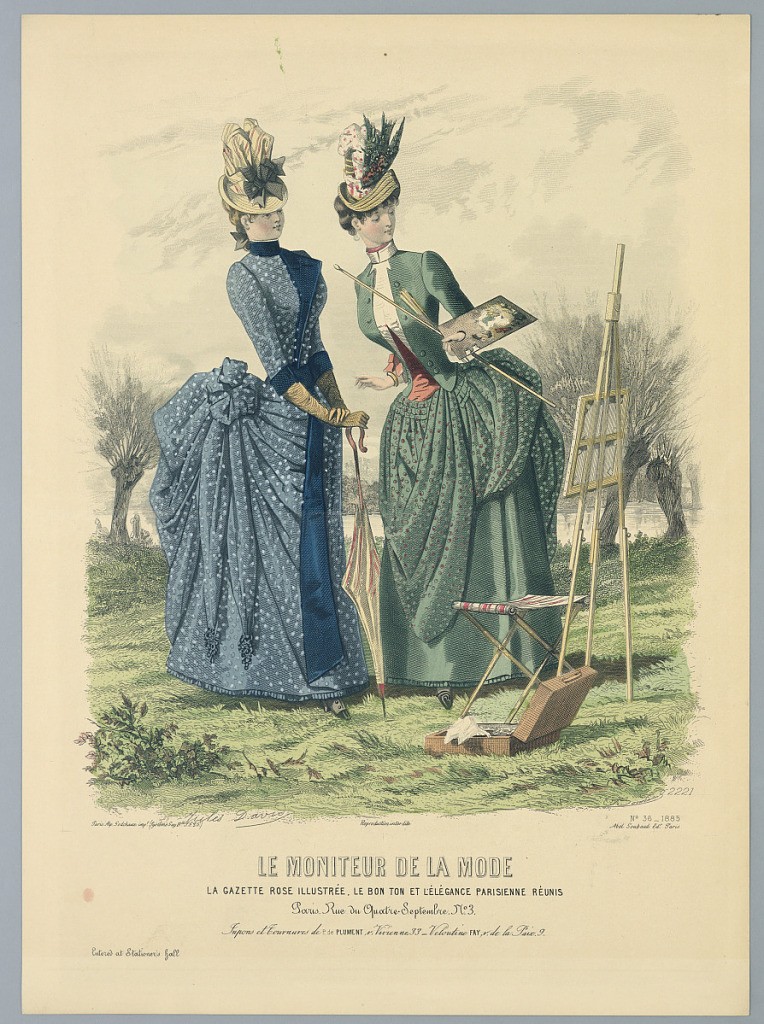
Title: Fashion Plate from Le Moniteur de la Mode
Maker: J. Bonnard, French, active 19th c.
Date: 1885
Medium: Engraving, brush and watercolor on paper
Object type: Print
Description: Two women in a field; a lake beyond. One, right, with a palette and brushes at an easel. Artists' and publisher's names and date below. Description on verso.